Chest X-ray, PA view. Patient: 59 years old, sex M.
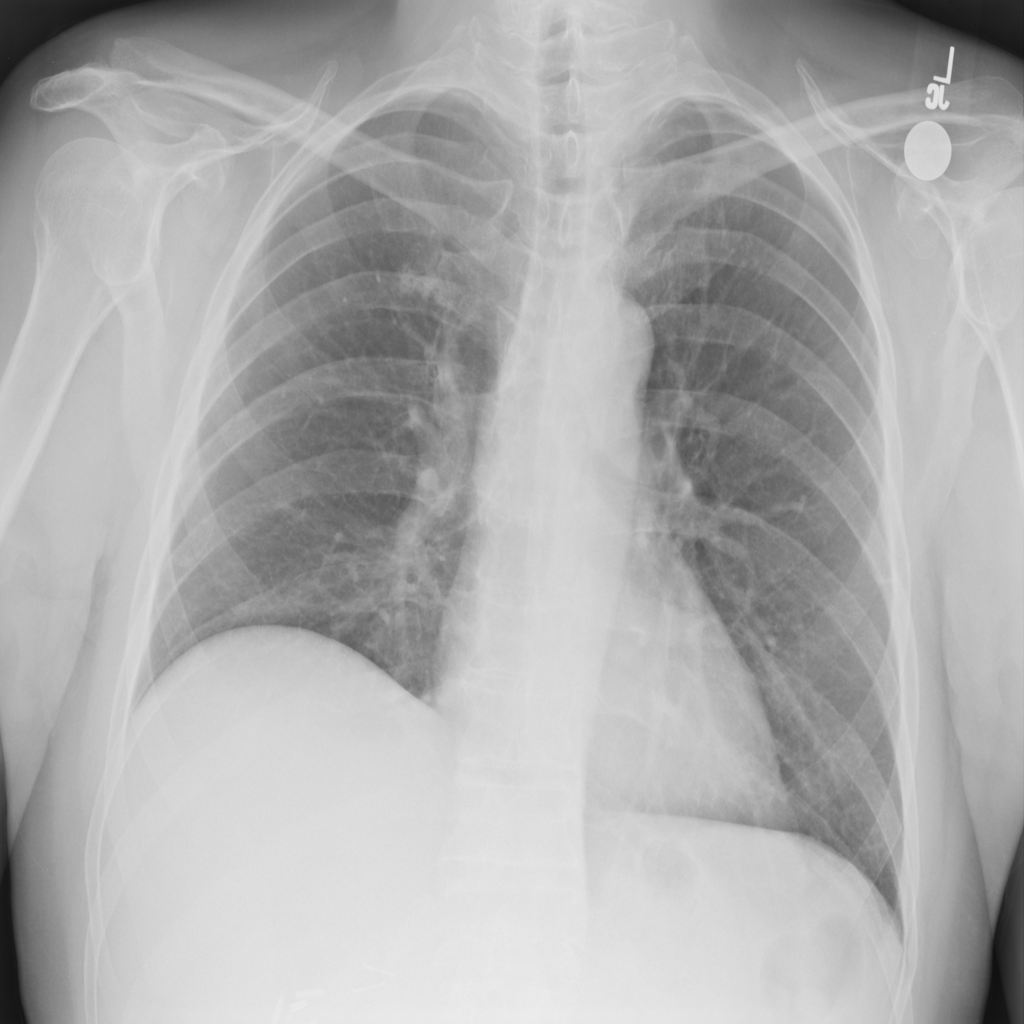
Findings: No Finding